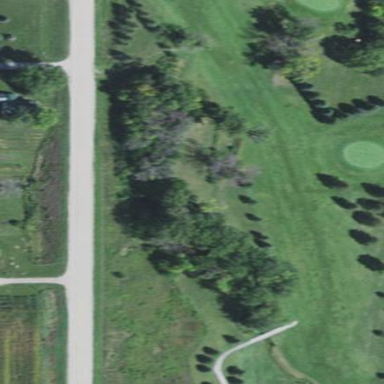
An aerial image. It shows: Grassy area designated as golf fairway.